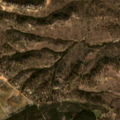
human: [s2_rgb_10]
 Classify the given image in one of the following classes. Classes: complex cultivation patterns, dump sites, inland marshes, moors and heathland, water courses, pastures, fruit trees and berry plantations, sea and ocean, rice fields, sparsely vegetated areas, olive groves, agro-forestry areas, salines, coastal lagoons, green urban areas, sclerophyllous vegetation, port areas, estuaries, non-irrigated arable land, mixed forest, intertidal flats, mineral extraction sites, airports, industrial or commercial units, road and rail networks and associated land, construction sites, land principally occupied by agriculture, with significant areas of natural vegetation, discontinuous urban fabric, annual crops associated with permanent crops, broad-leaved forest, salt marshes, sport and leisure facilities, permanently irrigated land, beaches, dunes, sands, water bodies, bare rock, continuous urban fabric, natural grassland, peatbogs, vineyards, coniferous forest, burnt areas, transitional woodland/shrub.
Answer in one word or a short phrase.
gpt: agro-forestry areas, broad-leaved forest, transitional woodland/shrub